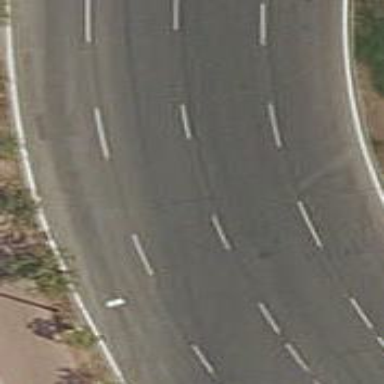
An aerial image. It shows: Tertiary road with asphalt surface.